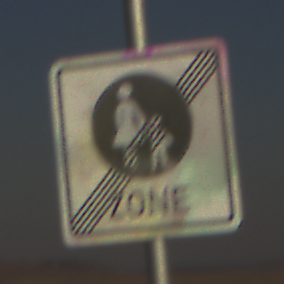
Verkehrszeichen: EndeFussgaengerzone
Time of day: MorningAfternoon
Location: Outdoor (Nature)
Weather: Clear
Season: NotSpecified
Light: Natural